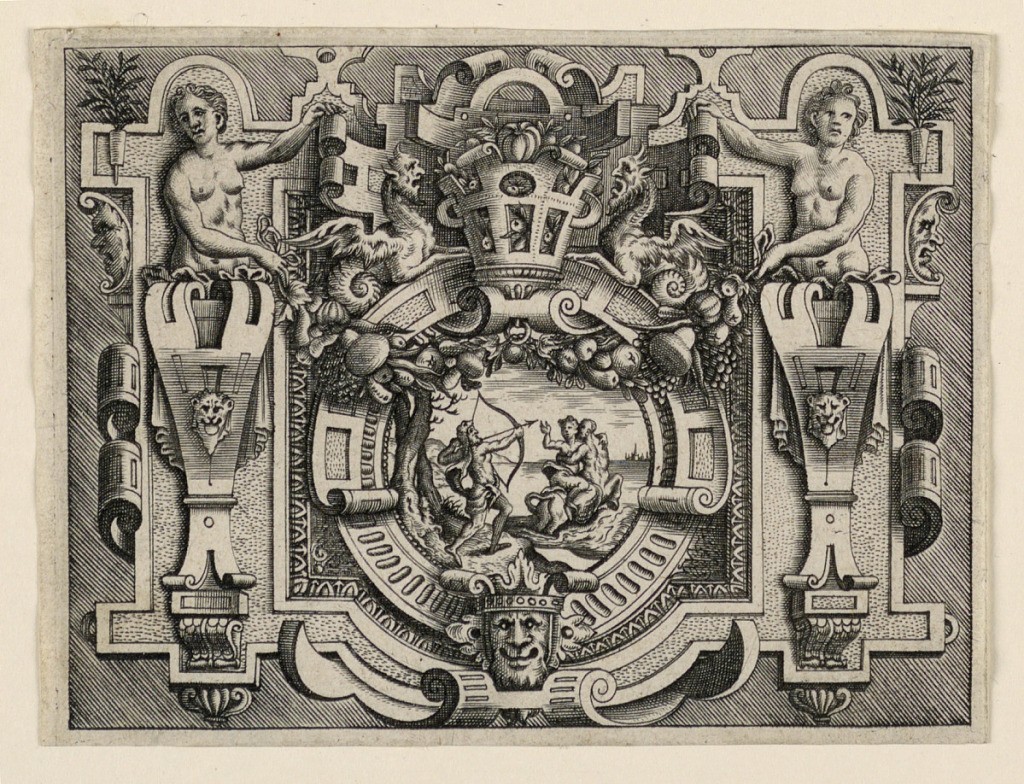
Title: Strapwork Grotesque with Scene from Ovid
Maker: Pieter van der Heyden, Flemish, 1530 - 1572
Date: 1566
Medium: Engraving on laid paper
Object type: Print
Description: At center, a scene of Hercules rescuing his wife Deianira from the Centaur Nessus is flanked by term figures hold a garland of fruit. Above, a pair of fantastic animals.